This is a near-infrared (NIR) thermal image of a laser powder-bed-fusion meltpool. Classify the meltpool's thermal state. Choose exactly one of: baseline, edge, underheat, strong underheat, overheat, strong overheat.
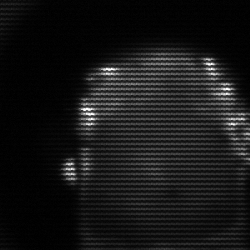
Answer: baseline